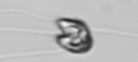
Label: flagellate_morphotype1